Question: Could someone please explain to me why the output complete changes when you forget the (), i.e this is the correct minimum:
'''
data['PRICE'].min()
'''
'5.0'
...and this is the output when you forget to use parentheses. How could this be interpretted?
'''
data['PRICE'].min
<bound method Series.min of 0 24.0
1 21.6
2 34.7
3 33.4
4 36.2
...
501 22.4
502 20.6
503 23.9
504 22.0
505 11.9
Name: PRICE, Length: 506, dtype: float64>
'''

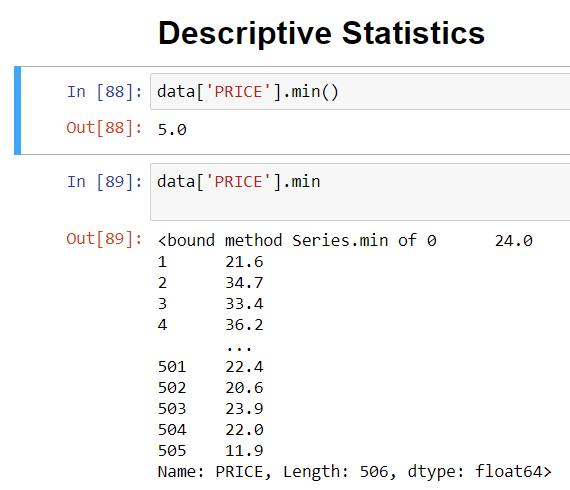
Answer: Functions in Python are also Objects. By using parentheses you call the function. Without parentheses you just return the object instead. See also: <URL>